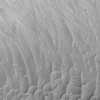
Atmospheric dust classification: not_dusty